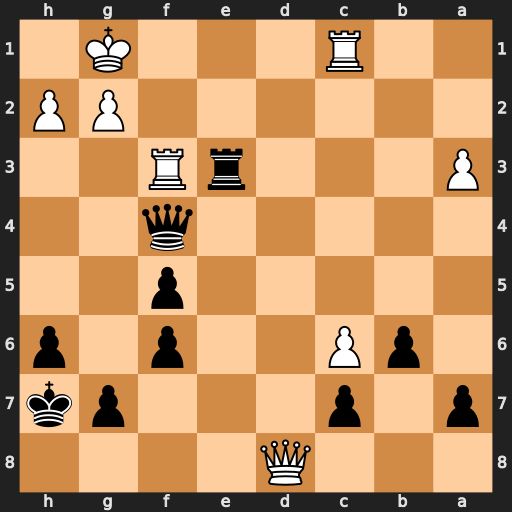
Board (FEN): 3Q4/p1p3pk/1pP2p1p/5p2/5q2/P3rR2/6PP/2R3K1
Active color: b
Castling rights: -
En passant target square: -
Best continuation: Rxf3 gxf3 Qxc1+